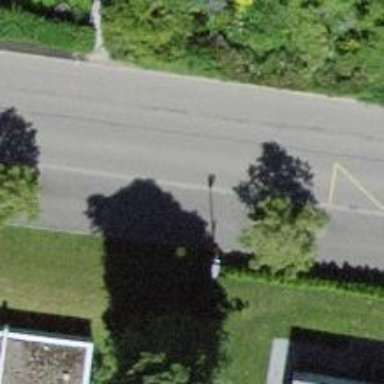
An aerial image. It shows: Post box.